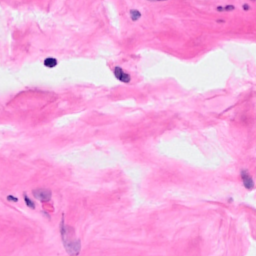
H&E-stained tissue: Breast